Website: lowes
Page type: customer-info-address
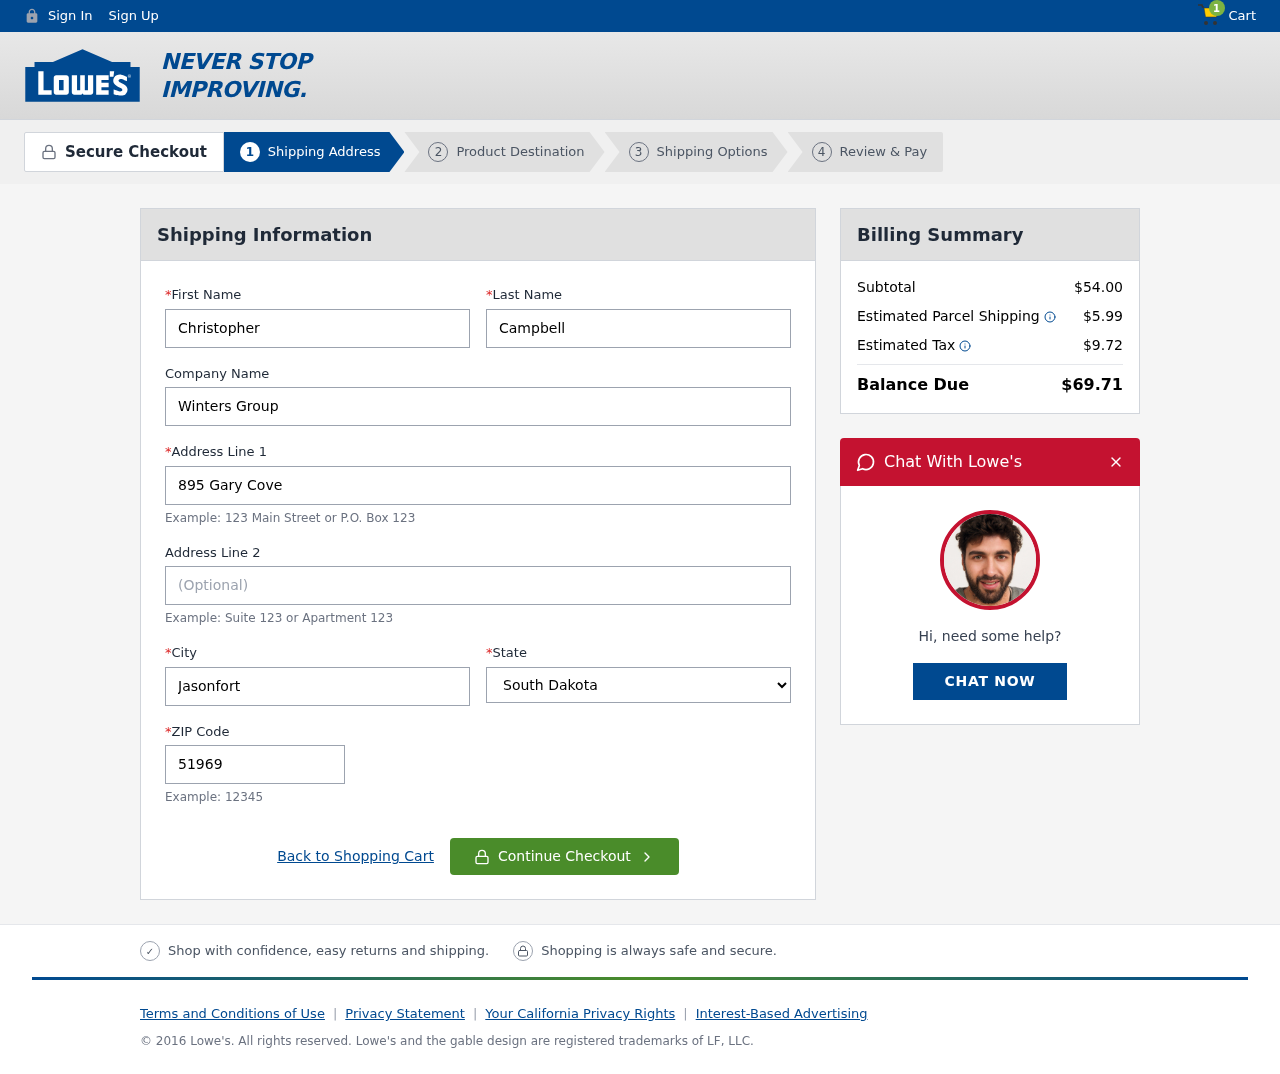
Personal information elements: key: PII_CITY
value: Jasonfort
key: PII_COMPANY
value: Winters Group
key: PII_FIRSTNAME
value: Christopher
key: PII_LASTNAME
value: Campbell
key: PII_POSTCODE
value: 51969
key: PII_STATE
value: South Dakota
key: PII_STREET
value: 895 Gary Cove
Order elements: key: ORDER_NUM_ITEMS
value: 1
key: ORDER_SUBTOTAL
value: $54.00
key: ORDER_SHIPPING_COST
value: $5.99
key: ORDER_TAX
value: $9.72
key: ORDER_TOTAL
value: $69.71